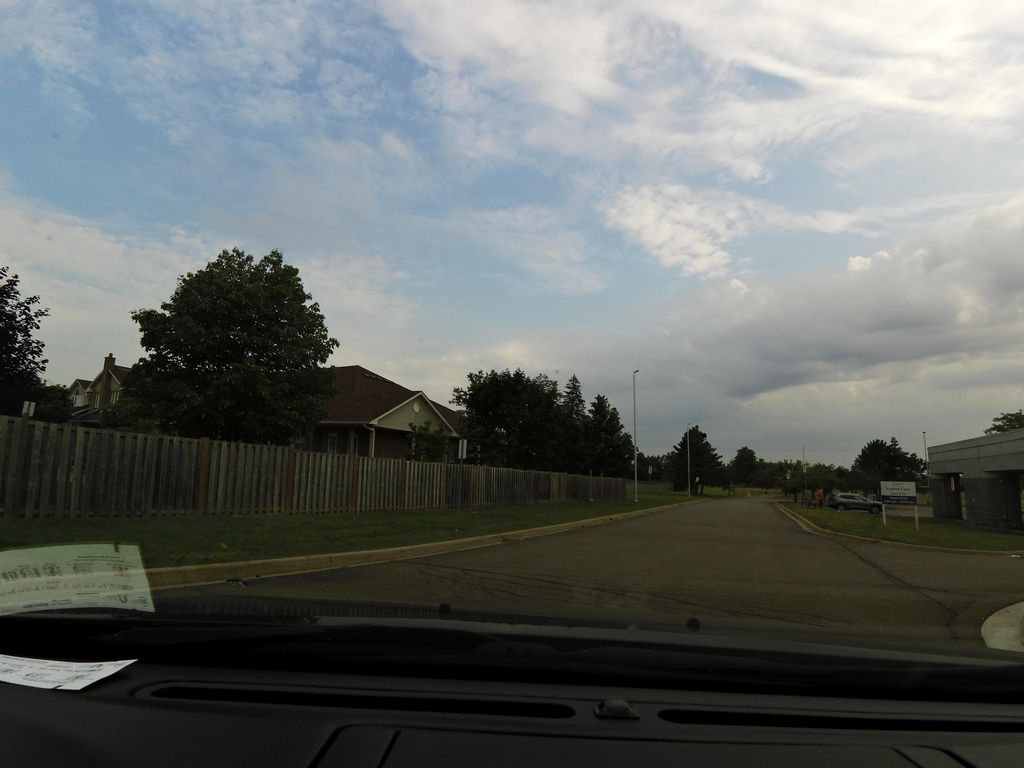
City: hamilton